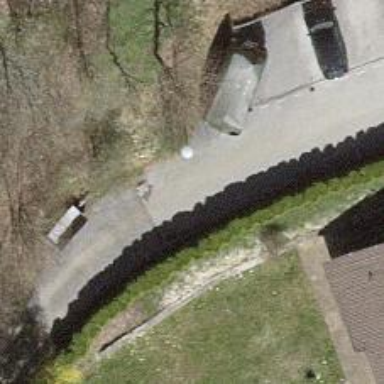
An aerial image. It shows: Alley classified as service road.